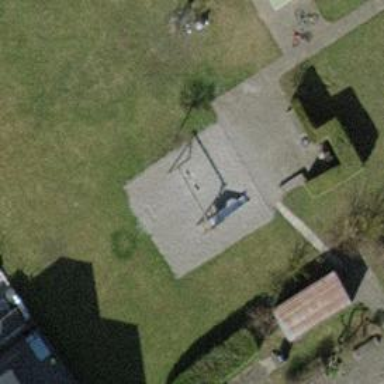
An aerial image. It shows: Playground featuring swings.